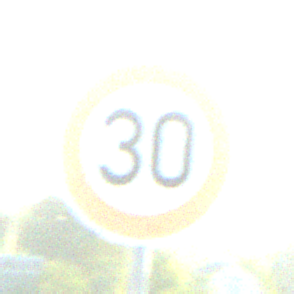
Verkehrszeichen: Geschwindigkeit30
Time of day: SunriseSunset
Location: Outdoor (RoadRail)
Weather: Clear
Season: NotSpecified
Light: Natural